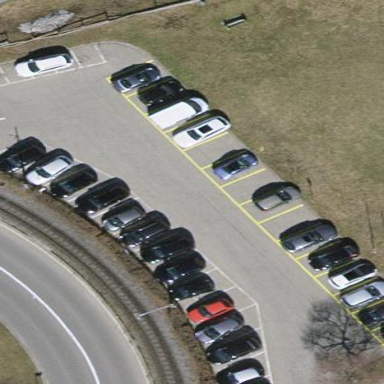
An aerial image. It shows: Parking area with surface.